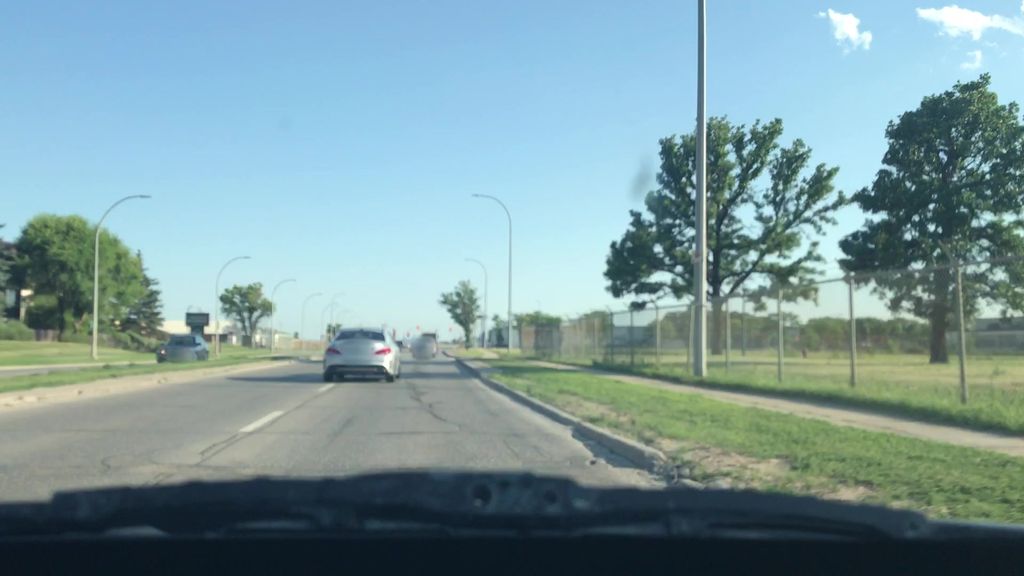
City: winnipeg